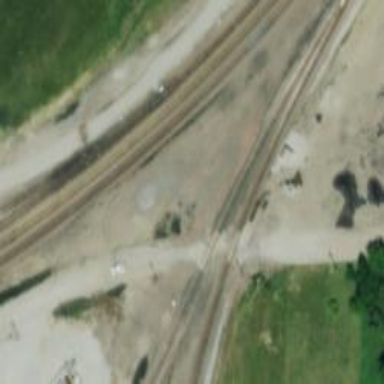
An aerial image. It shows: Level crossing along the railway.